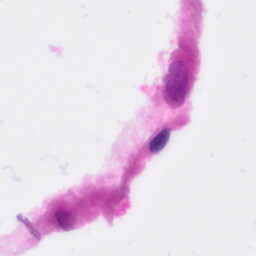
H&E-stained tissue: Pancreatic